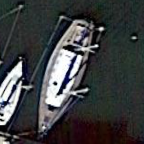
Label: civil